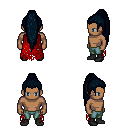
a pixel art fantasy rpg character, male body template, human, dark skin, red tattered cape, teal pants, raven extra-long topknot hairstyle, black shoes, four views (front, back, left, right), 2x2 character sprite sheet, small pixel art, hard edges, no anti-aliasing